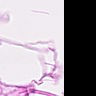
Metastatic tissue present: no